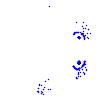
Particle: electron